Interaction volume radius: 5 \u00c5
Interaction volume height: 30 \u00c5
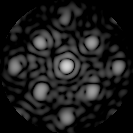
Disorder parameter: 0.3079